Question: Here are my table structure and context:
'''
using Microsoft.AspNet.Identity;
using Microsoft.AspNet.Identity.EntityFramework;
using System;
using System.Collections.Generic;
using System.ComponentModel.DataAnnotations;
using System.Data.Entity;
using System.Linq;
using System.Web;
namespace AspnetIdentitySample.Models
{
public class Employee : IdentityUser
{
public string FirstName { get; set; }
public string LastName { get; set; }
public virtual ICollection<MyTask> MyTasks { get; set; }
public virtual ICollection<Customer> Customers { get; set; }
}
public class MyTask
{
public int MyTaskId { get; set; }
public string Description { get; set; }
public DateTime OldDate { get; set; }
public DateTime NewDate { get; set; }
public bool IsDone { get; set; }
public virtual Employee User { get; set; }
}
public class Customer
{
public int CustomerId { get; set; }
public string FirstName { get; set; }
public string LastName { get; set; }
public virtual Employee Employee { get; set; }
}
public class MyDbContext : IdentityDbContext<Employee>
{
public MyDbContext()
: base("DefaultConnection")
{
}
protected override void OnModelCreating(DbModelBuilder modelBuilder)
{
base.OnModelCreating(modelBuilder);
// Change the admin of the table to be Users instead of AspNetUsers
modelBuilder.Entity<IdentityUser>()
.ToTable("Employee");
modelBuilder.Entity<Employee>()
.ToTable("Employee");
}
public DbSet<MyTask> MyTasks { get; set; }
public DbSet<Customer> Customers { get; set; }
public DbSet<Employee> Employees { get; set; }
}
}
'''
When I try to create a CRUD Controller using Entity Framework, It shows following error message. Any help would be appreciated. :)

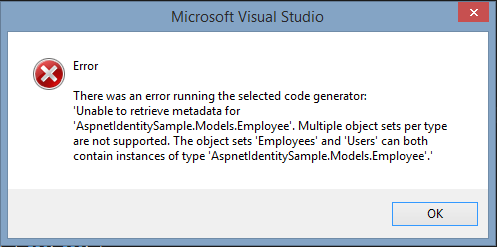
Answer: /edit:
You are trying to tie 2 models to the same table:
'''
modelBuilder.Entity<IdentityUser>()
.ToTable("Employee");
modelBuilder.Entity<Employee>()
.ToTable("Employee");
'''
And additionally you try to add 'public DbSet<Employee> Employees { get; set; }' which already should be in the datsabase as the identity table as defined by your context class definition.
I haven't tried to rename the aspnetusers table, but I'd try to remove the following lines:
'''
modelBuilder.Entity<IdentityUser>()
.ToTable("Employee");
public DbSet<Employee> Employees { get; set; }
'''
This should do the trick.